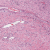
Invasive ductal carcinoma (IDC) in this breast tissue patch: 1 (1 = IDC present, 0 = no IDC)